Field crop: maize
Growth stage: 1
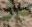
Species: atriplex